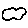
Label: cloud